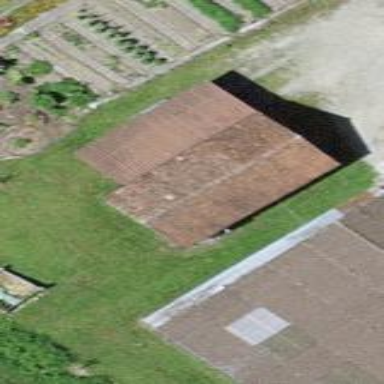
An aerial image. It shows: Rural barn.